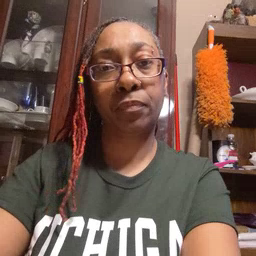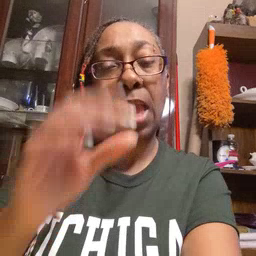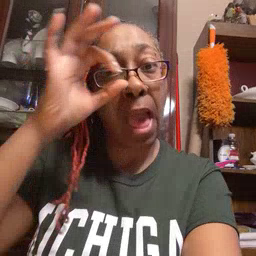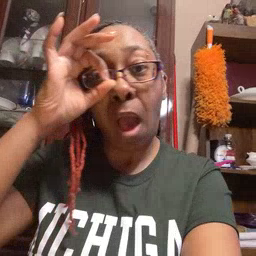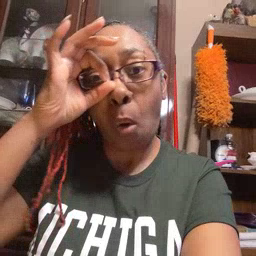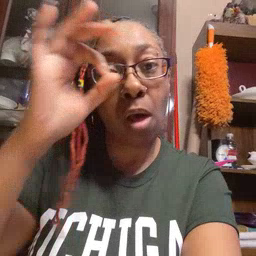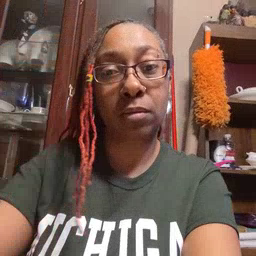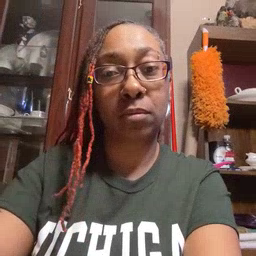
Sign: owl